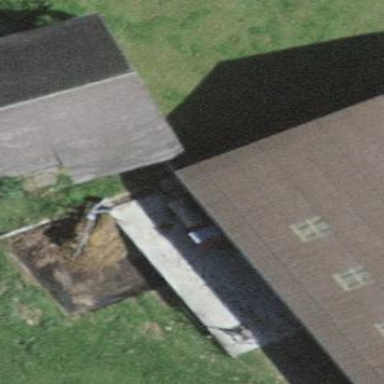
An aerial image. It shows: Barn.